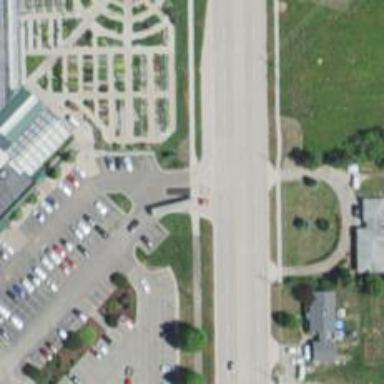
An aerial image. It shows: Footway located on traffic island.